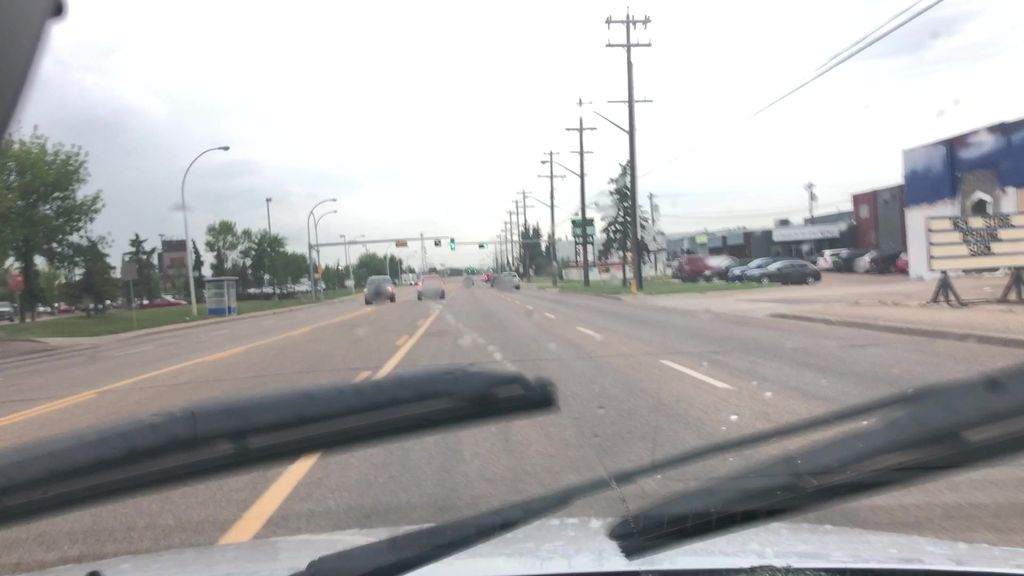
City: edmonton